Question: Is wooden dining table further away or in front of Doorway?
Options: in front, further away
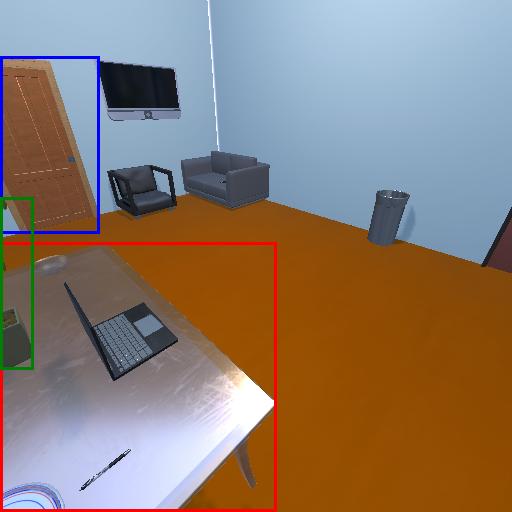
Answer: in front